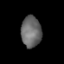
Tissue: lung
Cell type: Epithelial cells
Senescence score: 0.2097
Nuclear area (px): 613
Mean DAPI intensity: 104.899